Question: I am storing something in a repository and need to retrieve the value before calling 'SaveChanges'. The result is 'null' but in the debugger I can see that the repository contains the local value.
'''
var tenant = TenantRepository.Create(model.TenantName);
// a bit further in the stacktrace I retrieve the entity
var tenant = TenantRepository.GetTenantByName(tenantName);
// now tenant is null.
'''
---
The relevant methods in 'TenantRepository':
The 'Create' method:
'''
public Tenant Create(string tenantName)
{
var tenant = new Tenant
{
Name = tenantName,
Guid = Guid.NewGuid().ToString()
};
if (Exists(tenant.Name))
{
throw new TenantAlreadyExistsException(tenant.Name);
}
_repository.Add(tenant);
return tenant;
}
'''
The 'GetTenantByName' method:
'''
public Tenant GetTenantByName(string name)
{
if (string.IsNullOrEmpty(name))
{
throw new ArgumentException("name");
}
var foundTenant = GetTenants().SingleOrDefault(tenant => name.Equals(tenant.Name));
return foundTenant;
}
private IQueryable<Tenant> GetTenants()
{
return _repository.GetAll().Include(tenant => tenant.Users);
}
'''
As you can see in this picture, the 'Tenant' is available in the 'Repository'.
Why can't I retrieve it? Am I overlooking the obvious mistake?
Many thanks in advance!

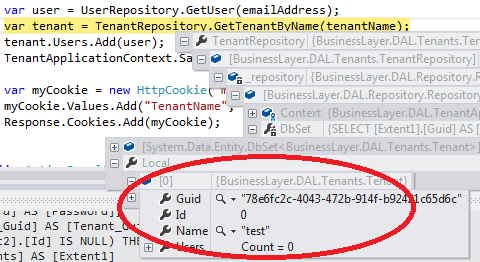
Answer: Probably GetAll() method does not include the entities in AddedState. Newly added tenant entity's state in object context will be "AddedState"